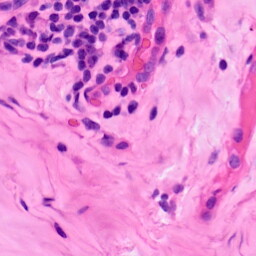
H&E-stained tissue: Lung